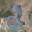
Label: 2